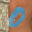
Label: 0